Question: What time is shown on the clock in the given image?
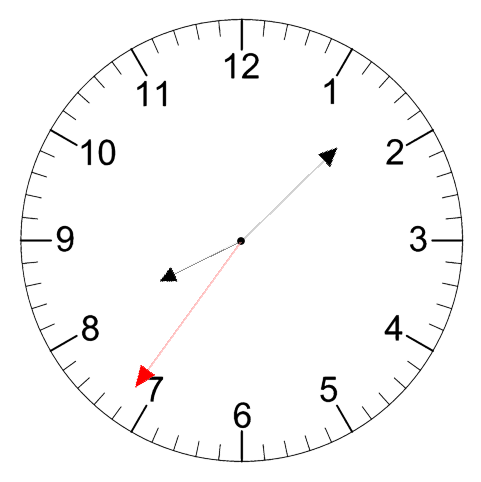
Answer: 08:07:36